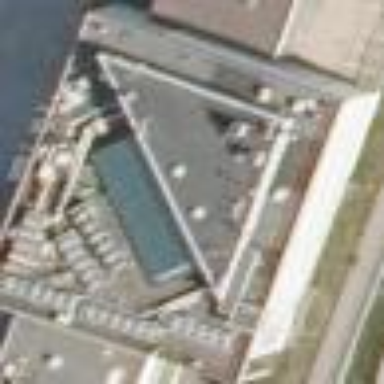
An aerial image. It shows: White office building with brown roof.